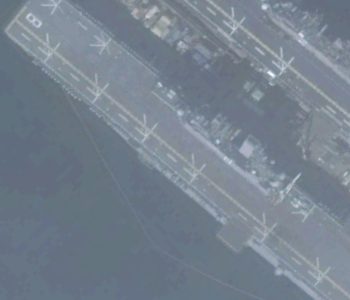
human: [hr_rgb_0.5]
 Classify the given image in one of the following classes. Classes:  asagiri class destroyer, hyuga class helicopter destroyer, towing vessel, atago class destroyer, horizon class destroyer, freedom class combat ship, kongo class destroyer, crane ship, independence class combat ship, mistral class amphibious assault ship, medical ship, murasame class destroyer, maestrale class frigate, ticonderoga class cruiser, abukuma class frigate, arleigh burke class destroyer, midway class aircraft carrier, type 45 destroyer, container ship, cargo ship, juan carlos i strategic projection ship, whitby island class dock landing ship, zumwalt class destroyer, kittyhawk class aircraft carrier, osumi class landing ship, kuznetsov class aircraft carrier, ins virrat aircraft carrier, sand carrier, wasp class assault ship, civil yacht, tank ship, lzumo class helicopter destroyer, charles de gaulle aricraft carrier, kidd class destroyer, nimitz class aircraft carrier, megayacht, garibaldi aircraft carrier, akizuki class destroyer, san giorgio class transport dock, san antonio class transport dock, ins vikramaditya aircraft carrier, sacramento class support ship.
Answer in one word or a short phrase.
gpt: Wasp class assault ship